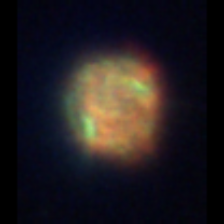
Taxon: Ciliates
Group: Other